Question: I have to run a t.test in R on the following:
Meaning somehow I need to compare the YearsatCompany with Marital Status
I have tried:
'''
t.test(EmployeeAttrition$YearsAtCompany[Single],EmployeeAttrition$YearsAtCompany[Married],alternative = "less")
'''
But that isn't giving me the information correctly. I am fairly new at R. And have researched other questions on here and still can't get the code right.
Sample data:

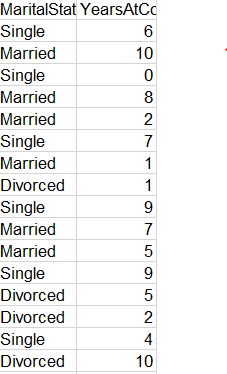
Answer: You can use 'with' and properly subset your data (You needed to specific the variable in EmployeeAttrition to subset by).
'''
with(EmployeeAttrition, t.test(YearsAtCompany[MaritalStatus == "Single"], YearsAtCompany[MaritalStatus == "Married"], alternative = "less")
'''